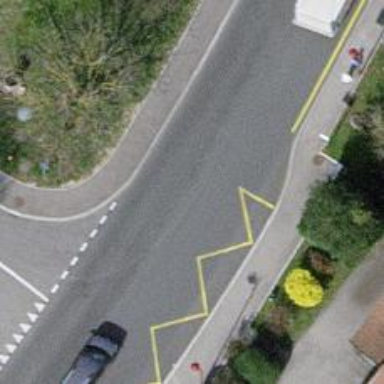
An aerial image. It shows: Bus stop with designated public transport stop position.